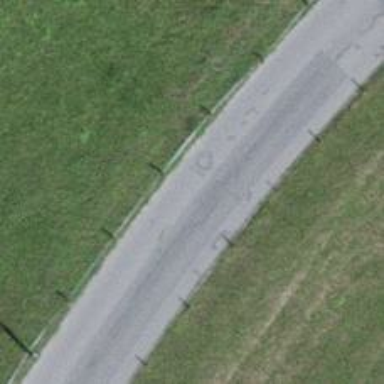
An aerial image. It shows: Unclassified road.